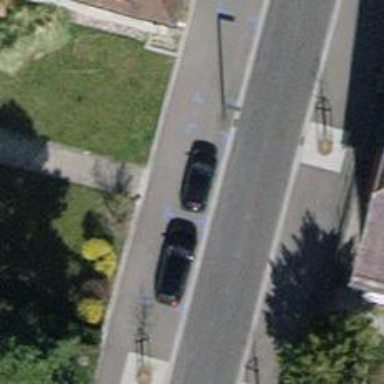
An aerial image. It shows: Sidewalk along the footway.